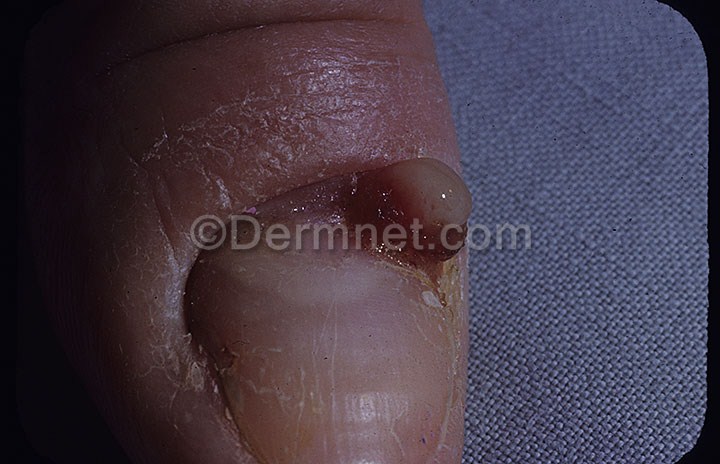
Disease: Vascular Tumors